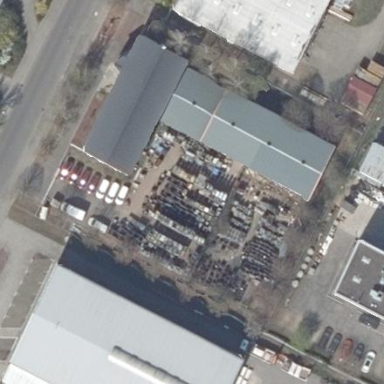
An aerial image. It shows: Commercial building.